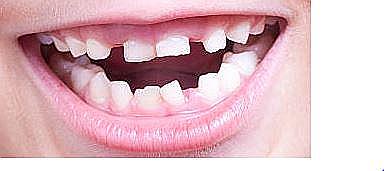
Condition: hypodontia